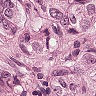
Metastatic tissue present: yes